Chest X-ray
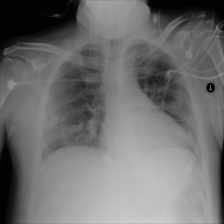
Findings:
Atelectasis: negative
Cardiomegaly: negative
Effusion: negative
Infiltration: negative
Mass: negative
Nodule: negative
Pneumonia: negative
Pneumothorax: negative
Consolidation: negative
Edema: positive
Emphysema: negative
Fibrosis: negative
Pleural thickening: negative
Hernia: negative